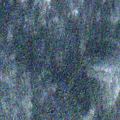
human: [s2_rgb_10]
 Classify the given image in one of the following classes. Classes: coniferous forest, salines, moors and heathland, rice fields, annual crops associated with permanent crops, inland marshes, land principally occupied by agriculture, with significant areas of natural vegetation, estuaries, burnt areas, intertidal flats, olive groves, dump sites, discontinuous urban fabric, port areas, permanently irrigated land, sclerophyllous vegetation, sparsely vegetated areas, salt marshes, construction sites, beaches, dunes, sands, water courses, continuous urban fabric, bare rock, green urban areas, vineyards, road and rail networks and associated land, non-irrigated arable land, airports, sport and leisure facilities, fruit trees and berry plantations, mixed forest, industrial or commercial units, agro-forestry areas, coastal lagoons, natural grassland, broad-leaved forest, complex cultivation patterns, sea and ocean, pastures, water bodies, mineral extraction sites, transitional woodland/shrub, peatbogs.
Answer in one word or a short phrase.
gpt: water bodies